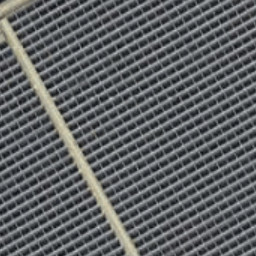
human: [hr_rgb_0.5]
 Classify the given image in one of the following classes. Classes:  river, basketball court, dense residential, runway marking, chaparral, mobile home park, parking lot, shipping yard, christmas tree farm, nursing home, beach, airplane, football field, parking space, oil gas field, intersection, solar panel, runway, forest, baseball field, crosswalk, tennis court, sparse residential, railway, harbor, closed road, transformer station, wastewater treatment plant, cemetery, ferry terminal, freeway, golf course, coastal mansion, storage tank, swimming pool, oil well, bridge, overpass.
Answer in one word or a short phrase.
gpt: solar panel